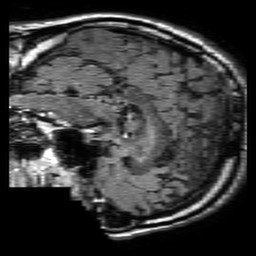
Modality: FLAIR
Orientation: sagittal
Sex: male
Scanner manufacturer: philips
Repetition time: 11 s
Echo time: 0.125 s